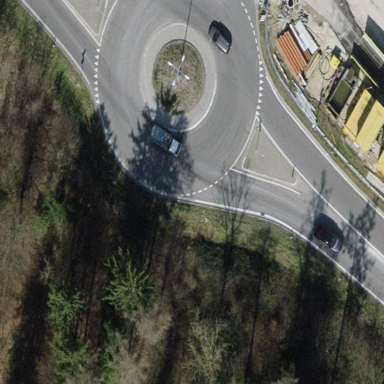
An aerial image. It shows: Secondary road with asphalt surface leading to roundabout.